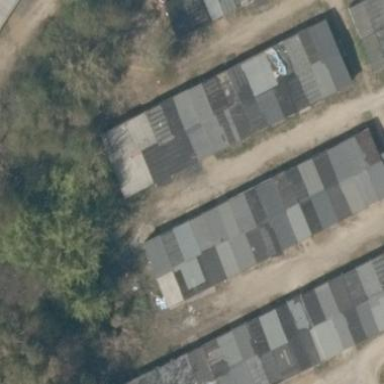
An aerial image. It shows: Group of garages.